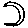
Label: moon